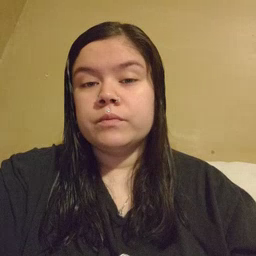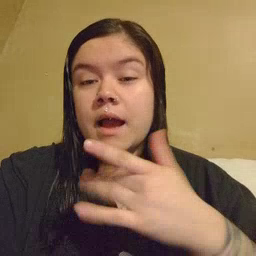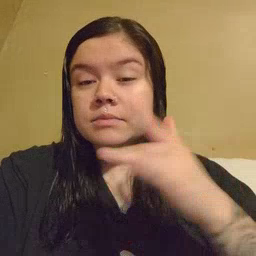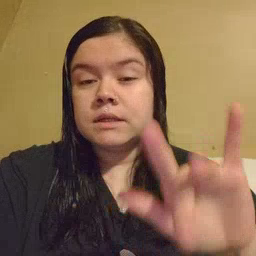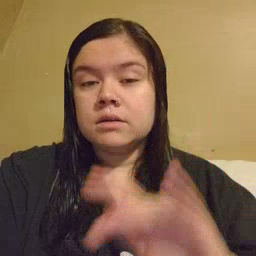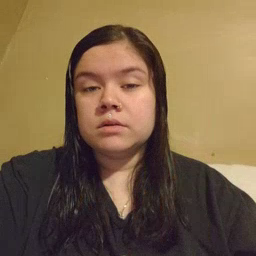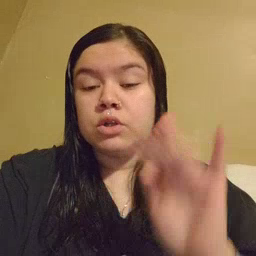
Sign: empty